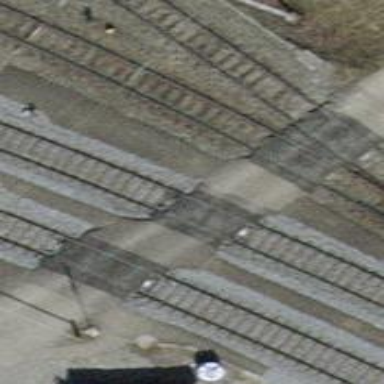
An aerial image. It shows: Level crossing at the railway with full barrier.